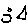
Label: hexagon